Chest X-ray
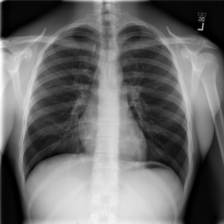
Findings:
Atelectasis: negative
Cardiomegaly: negative
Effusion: negative
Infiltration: negative
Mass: negative
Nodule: negative
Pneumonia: negative
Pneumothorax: negative
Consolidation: negative
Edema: negative
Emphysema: negative
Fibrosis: negative
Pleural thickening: negative
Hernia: negative